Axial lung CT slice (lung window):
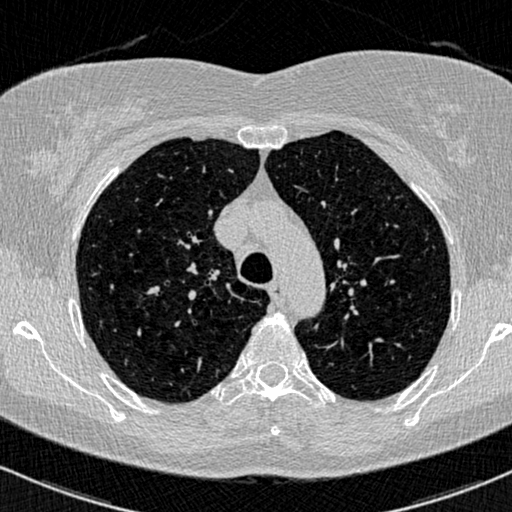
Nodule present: no